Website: home-depot
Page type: review-order
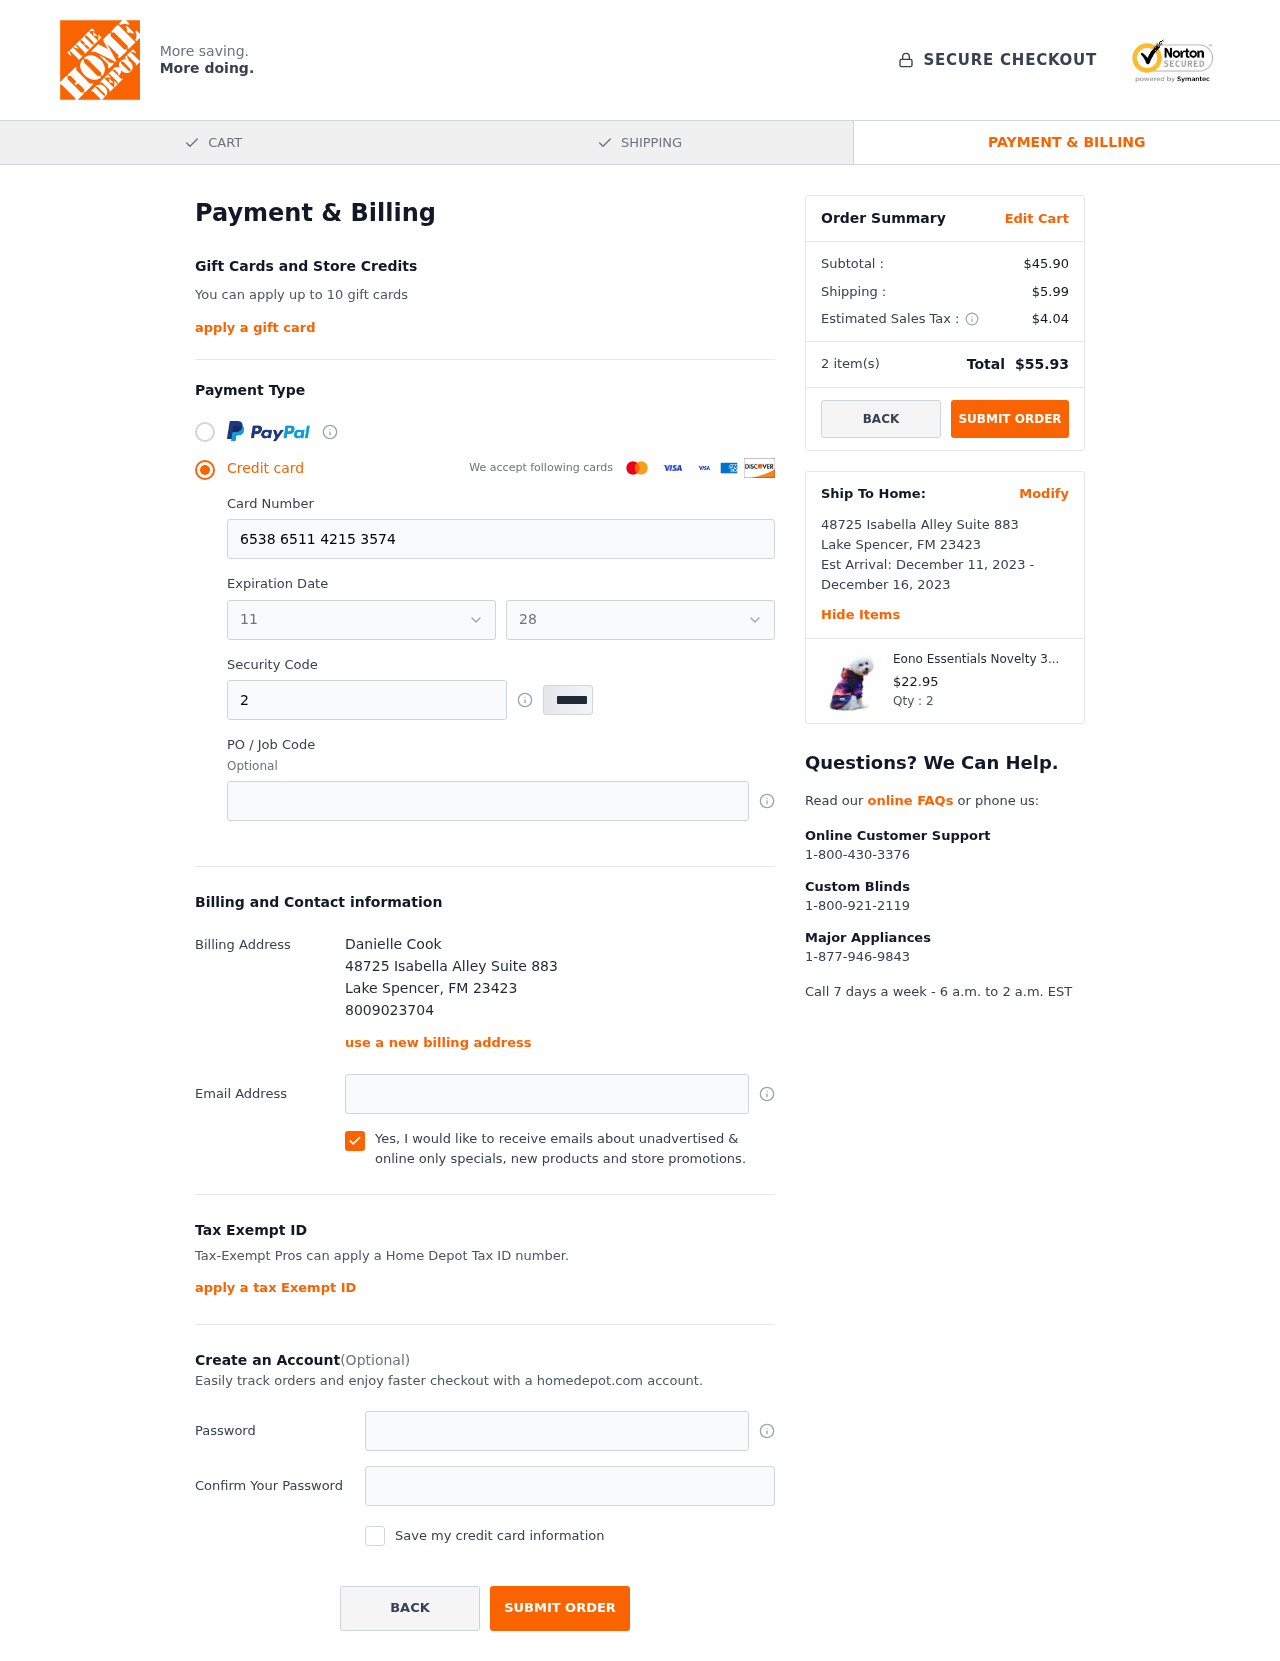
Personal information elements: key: PII_CARD_EXPIRY_MONTH
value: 11
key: PII_CARD_EXPIRY_YEAR
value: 28
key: PII_CITY
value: Lake Spencer
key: PII_FULLNAME
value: Danielle Cook
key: PII_PHONE
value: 8009023704
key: PII_POSTCODE
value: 23423
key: PII_STATE_ABBR
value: FM
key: PII_STREET
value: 48725 Isabella Alley Suite 883
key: PII_CARD_NUMBER
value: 6538 6511 4215 3574
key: PII_CARD_CVV
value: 275
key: PII_EMAIL
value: dcook@yahoo.com
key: PII_STREET2
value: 48725 Isabella Alley Suite 883
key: PII_STATE
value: FM
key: PII_POSTCODE2
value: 23423
Product elements: key: PRODUCT1_NAME
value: Eono Essentials Novelty 3D Print Starry Sky Basic Dog Hoodie Polyester Pet Sweatshirt for Small Medi
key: PRODUCT1_PRICE
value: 22.95
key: PRODUCT1_QUANTITY
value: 2
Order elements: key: ORDER_SUBTOTAL
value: $45.90
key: ORDER_SHIPPING_COST
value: $5.99
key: ORDER_TAX
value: $4.04
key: ORDER_NUM_ITEMS
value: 2
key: ORDER_TOTAL
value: $55.93
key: ORDER_SHIPPING_DATE
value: December 11, 2023
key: ORDER_DELIVERY_DATE
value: December 16, 2023